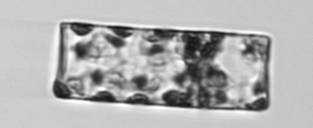
Label: Guinardia_flaccida